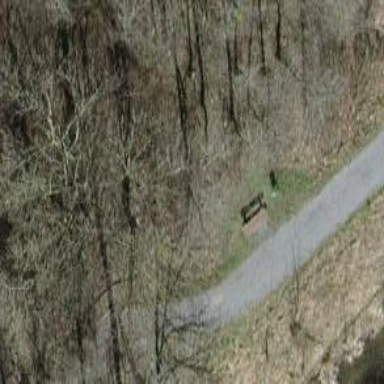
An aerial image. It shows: Bench for seating.